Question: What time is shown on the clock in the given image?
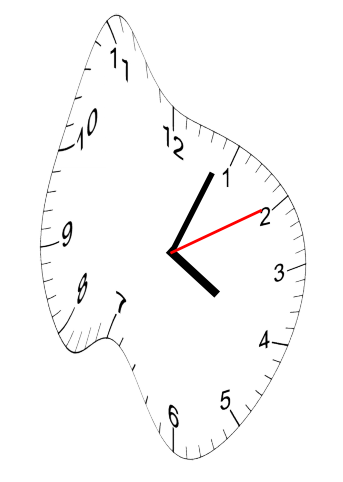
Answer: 04:04:10